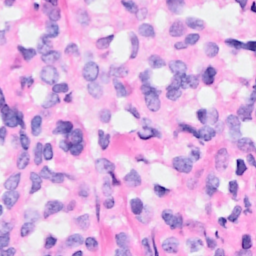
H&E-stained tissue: Breast